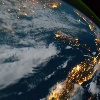
Label: cloud